Question: In IE8 one of my buttons background's is overflowing it's border. Here is an image that highlights the problem:

A live example can be seen here: <URL>
The markup for the button is:
'''
<a class="button alpha bold" href="#">
<img alt="rcn icon" src="http://rcnhca.org.uk/sites/first_steps/wp-content/themes/megaamazing/library/images/rcn-icon.png">
</a>
'''
And the css (I use filters to draw a gradient instead of an image):
'''
a.button.alpha, a.button.alpha:focus {
margin-left: 0px;
}
a.button.omega, a.button.omega:focus {
margin-right: 0px;
}
a.button{
display: block;
position: relative;
float: left;
margin: 10px 5px;
right: 0px;
height: 2.438em;
line-height: 2.438em;
padding: 0 0.938em;
border: #3a90a7 2px solid;
font-size: 0.938em;
text-decoration: none;
color: #202d32;
background: #ffffff;
background: -moz-linear-gradient(top, #ffffff 0%, #e5e5e5 100%);
background: -webkit-gradient(linear, left top, left bottom, color-stop(0%,#ffffff), color-stop(100%,#e5e5e5));
background: -webkit-linear-gradient(top, #ffffff 0%,#e5e5e5 100%);
background: -o-linear-gradient(top, #ffffff 0%,#e5e5e5 100%);
background: -ms-linear-gradient(top, #ffffff 0%,#e5e5e5 100%);
background: linear-gradient(top, #ffffff 0%,#e5e5e5 100%);
filter: progid:DXImageTransform.Microsoft.gradient( startColorstr='#ffffff', endColorstr='#e5e5e5',GradientType=0 );
border-radius: 5px;
-moz-border-radius: 5px;
-webkit-border-radius: 5px;
}
.oldie a.button{
filter: progid:DXImageTransform.Microsoft.gradient( startColorstr='#ffffff', endColorstr='#e5e5e5',GradientType=0 );
}
a.button:hover {
border: #202d32 solid 2px;
box-shadow: 0 1px 2px rgba(0, 0, 0, 0.25), 0 0 3px #FFFFFF inset;
-moz-box-shadow: 0 1px 2px rgba(0, 0, 0, 0.25), 0 0 3px #FFFFFF inset;
}
a.button:active{
padding-top: 0.125em;
padding-left: 1.063em;
padding-right: 0.813em;
height: 2.313em;
background: #e5e5e5; /* Old browsers */
/* IE9 SVG, needs conditional override of 'filter' to 'none' */
background: #cccccc;
background: -moz-linear-gradient(top, #cccccc 0%, #cccccc 3%, #e5e5e5 5%, #ffffff 100%);
background: -webkit-gradient(linear, left top, left bottom, color-stop(0%,#cccccc), color-stop(3%,#cccccc), color-stop(5%,#e5e5e5), color-stop(100%,#ffffff));
background: -webkit-linear-gradient(top, #cccccc 0%,#cccccc 3%,#e5e5e5 5%,#ffffff 100%);
background: -o-linear-gradient(top, #cccccc 0%,#cccccc 3%,#e5e5e5 5%,#ffffff 100%);
background: -ms-linear-gradient(top, #cccccc 0%,#cccccc 3%,#e5e5e5 5%,#ffffff 100%);
background: linear-gradient(top, #cccccc 0%,#cccccc 3%,#e5e5e5 5%,#ffffff 100%);
-moz-box-shadow: 0 1px 2px #AAAAAA inset;
box-shadow: 0 1px 2px #AAAAAA inset;
}
.oldie a.button:active {
filter: progid:DXImageTransform.Microsoft.gradient( startColorstr='#e5e5e5', endColorstr='#ffffff',GradientType=0 );
}
a.button img {
position: relative;
margin-right: 15px;
vertical-align: middle;
}
'''
Does anyone know what's going on? Thanks.
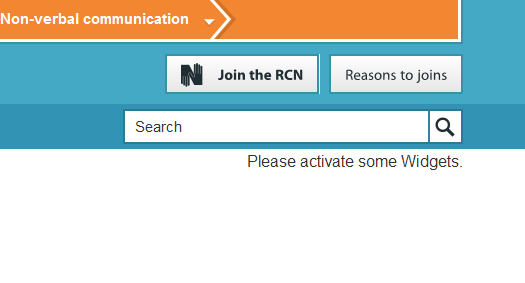
Answer: I can't explain why, but when you remove the horizontal margins on the anchor it fixes the problem (both left and right)
My best guess is that the IE filter is doing something unpredictable.
If you wrap the element then apply a margin to that instead, it should solve it.